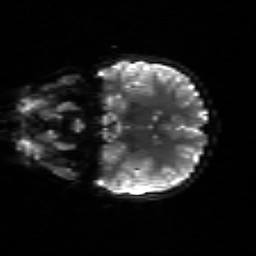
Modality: sbref
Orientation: coronal
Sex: male
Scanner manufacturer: siemens
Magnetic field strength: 3 T
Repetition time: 5 s
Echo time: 0.071 s